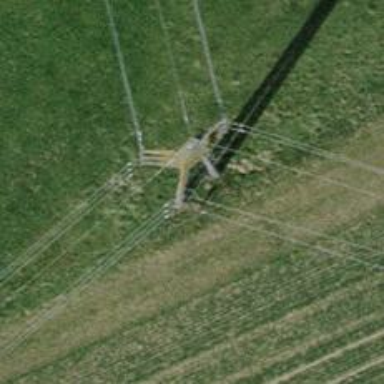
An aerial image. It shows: Power line is depicted.